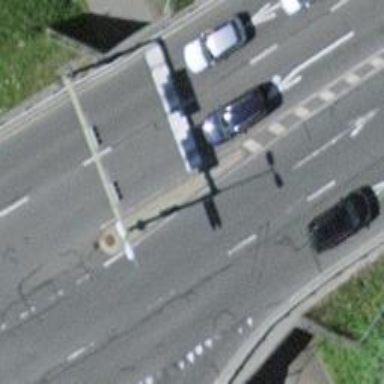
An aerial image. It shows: Road with traffic signals.